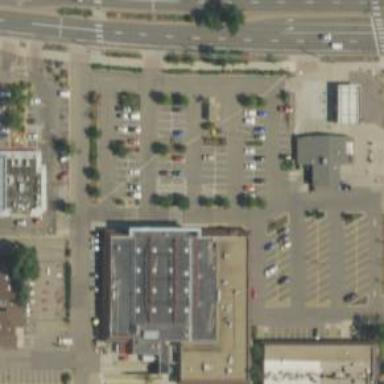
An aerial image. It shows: Supermarket.